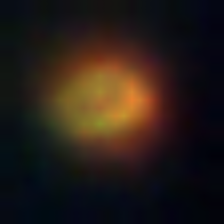
Taxon: NanoPlankton
Group: Other